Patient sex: M
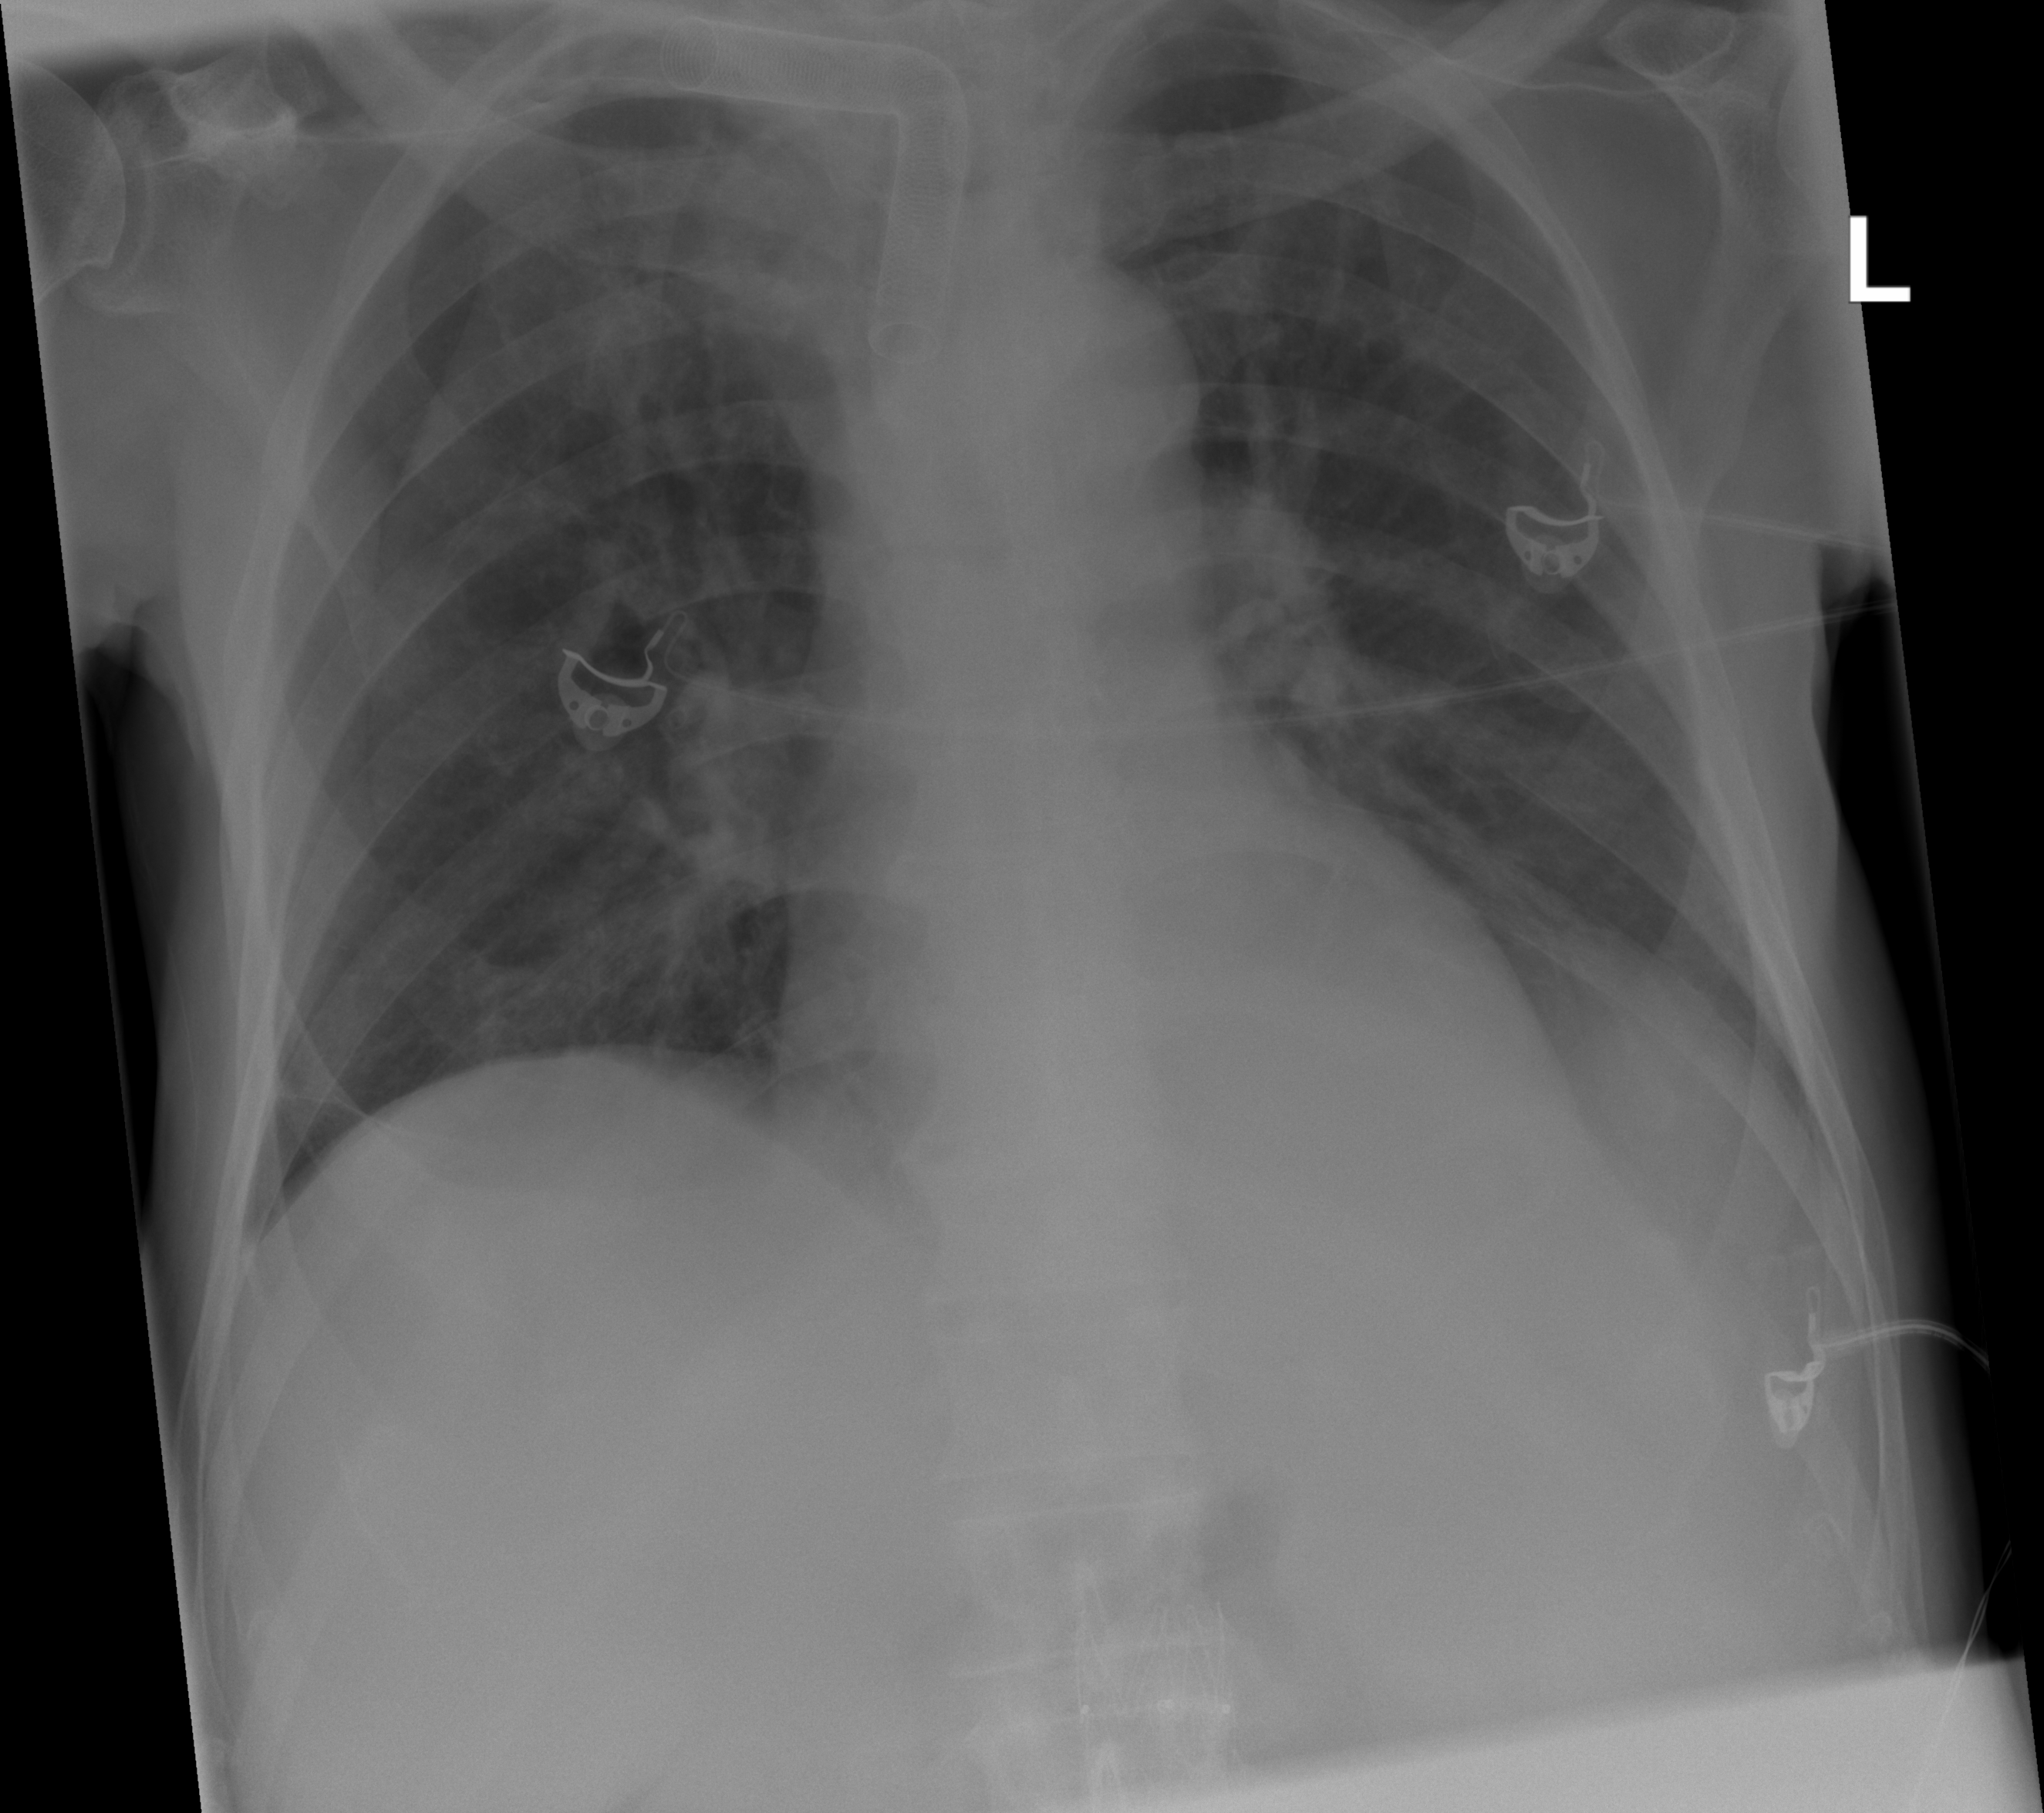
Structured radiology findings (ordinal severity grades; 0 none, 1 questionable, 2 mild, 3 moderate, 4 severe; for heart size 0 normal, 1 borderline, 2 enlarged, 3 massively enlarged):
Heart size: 0
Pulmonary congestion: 1
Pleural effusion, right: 0
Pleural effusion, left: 2
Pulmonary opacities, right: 0
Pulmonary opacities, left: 0
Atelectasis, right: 2
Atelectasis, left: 0